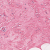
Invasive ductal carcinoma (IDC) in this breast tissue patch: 0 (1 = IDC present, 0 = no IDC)